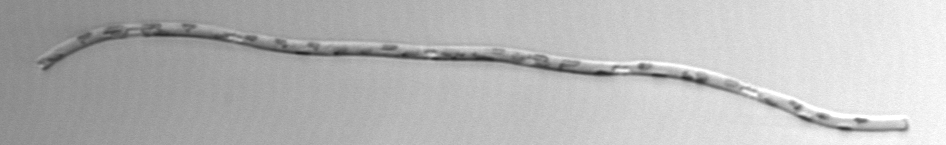
Label: Eucampia_morphytype1